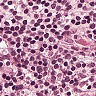
Metastatic tissue present: no